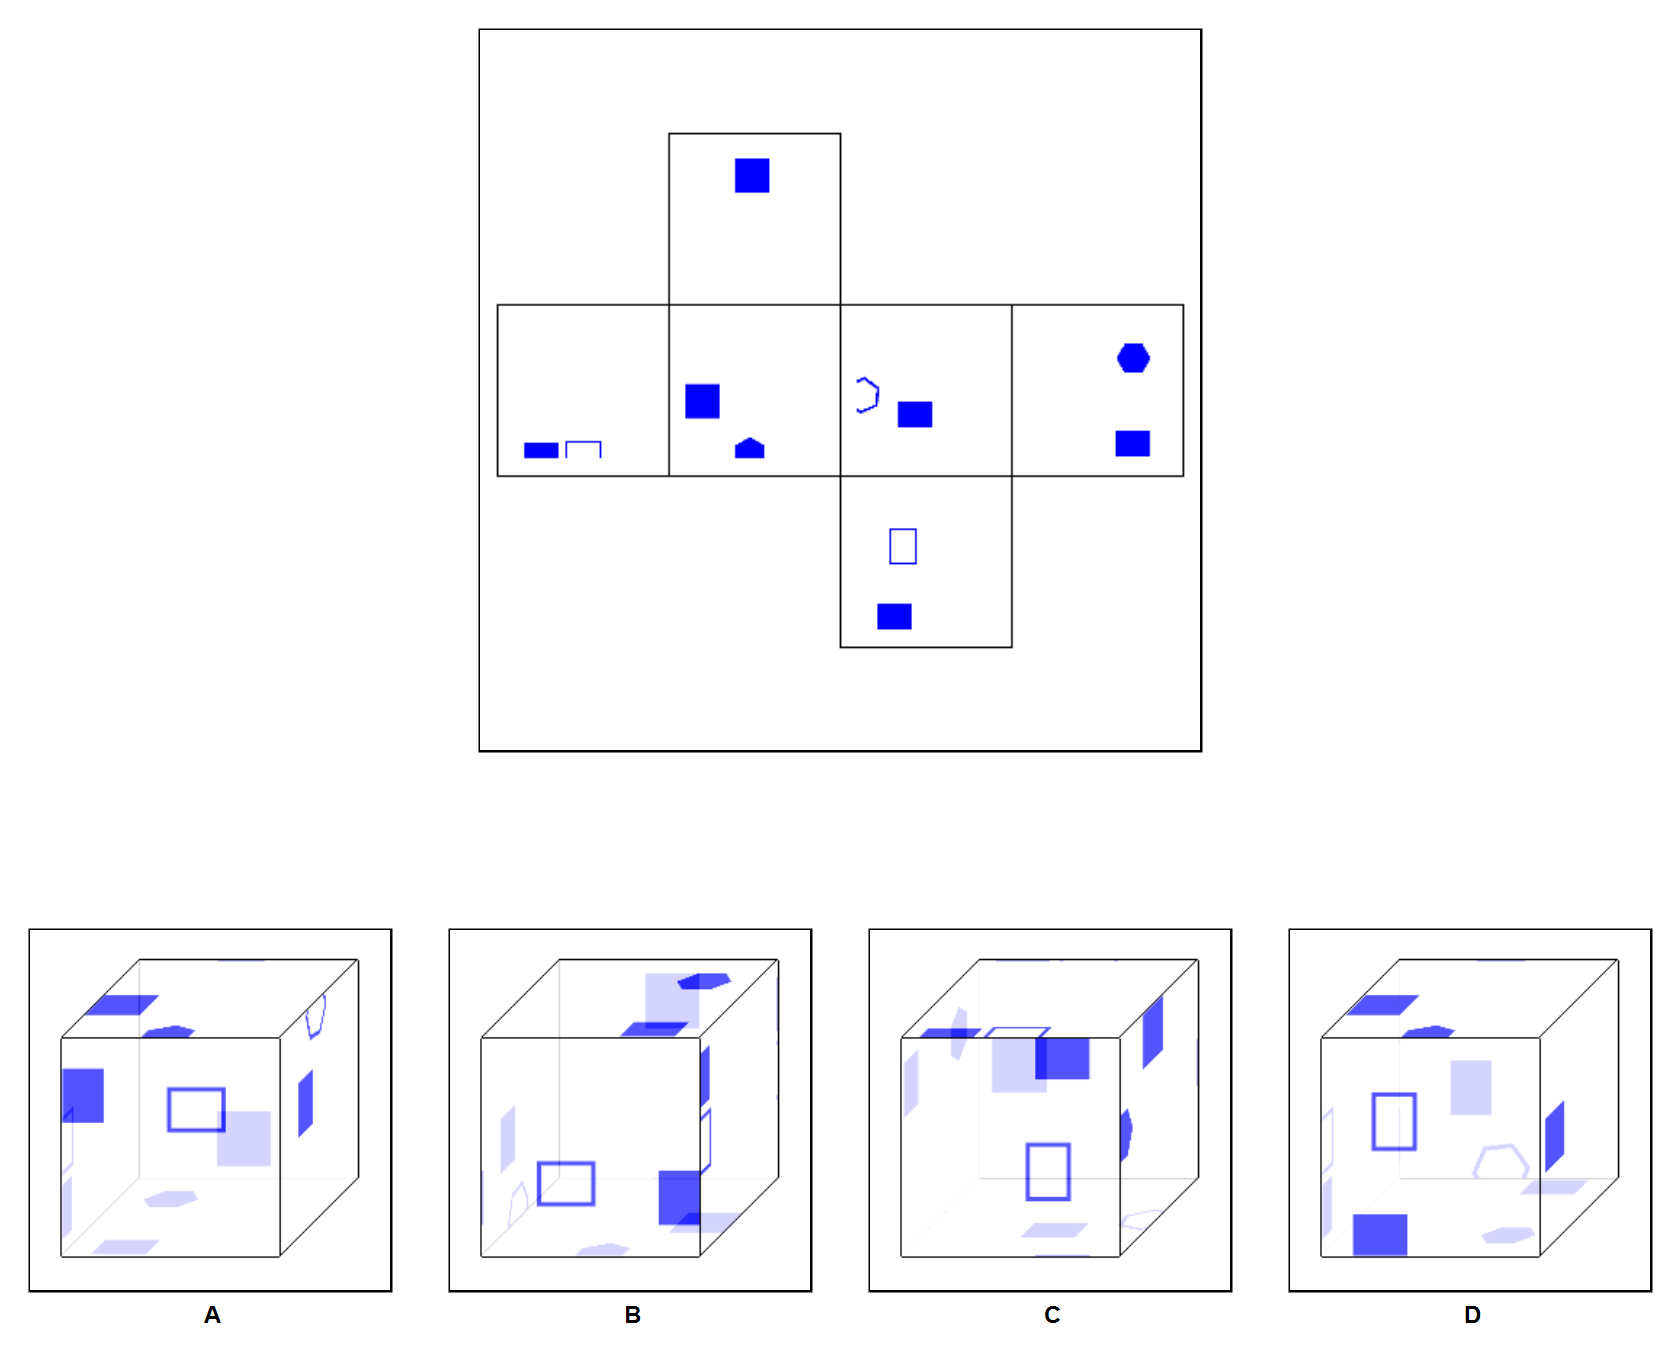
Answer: D